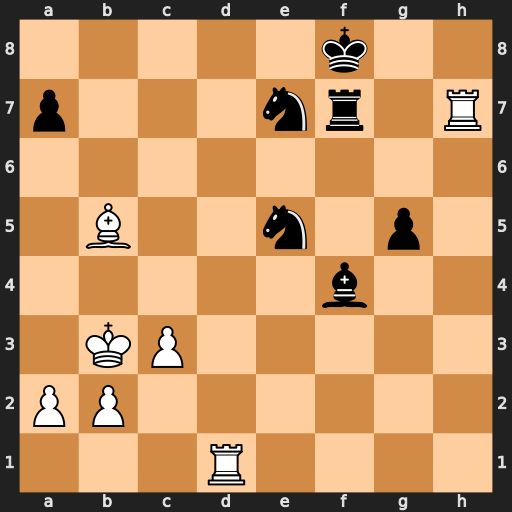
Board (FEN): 5k2/p3nr1R/8/1B2n1p1/5b2/1KP5/PP6/3R4
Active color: w
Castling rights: -
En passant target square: -
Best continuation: Rd8#